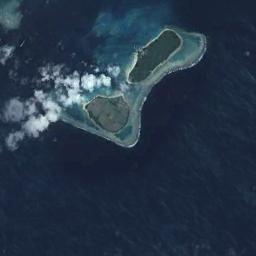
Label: island